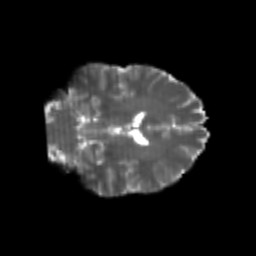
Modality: T2w
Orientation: coronal
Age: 21
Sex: female
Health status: healthy
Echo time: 0.074 s